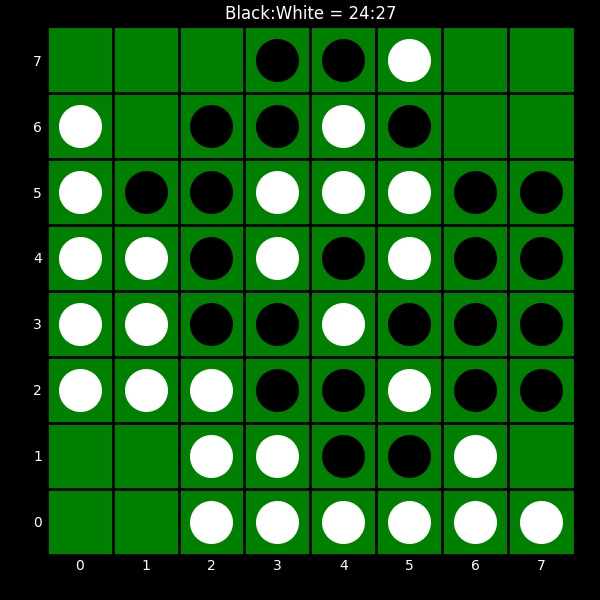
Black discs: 24
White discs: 27